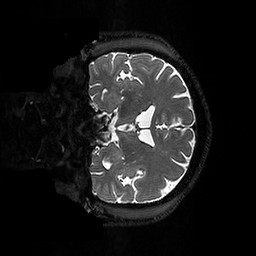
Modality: T2w
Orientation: coronal
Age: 64
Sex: male
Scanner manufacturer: ge
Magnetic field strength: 3 T
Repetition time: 3.202 s
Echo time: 0.06676 s